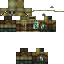
A male skeleton skin with dark skin, wearing brown helmet dressed in a green_skin armor chest and brown pants, featuring a closed mouth.